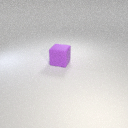
large purple rubber cube